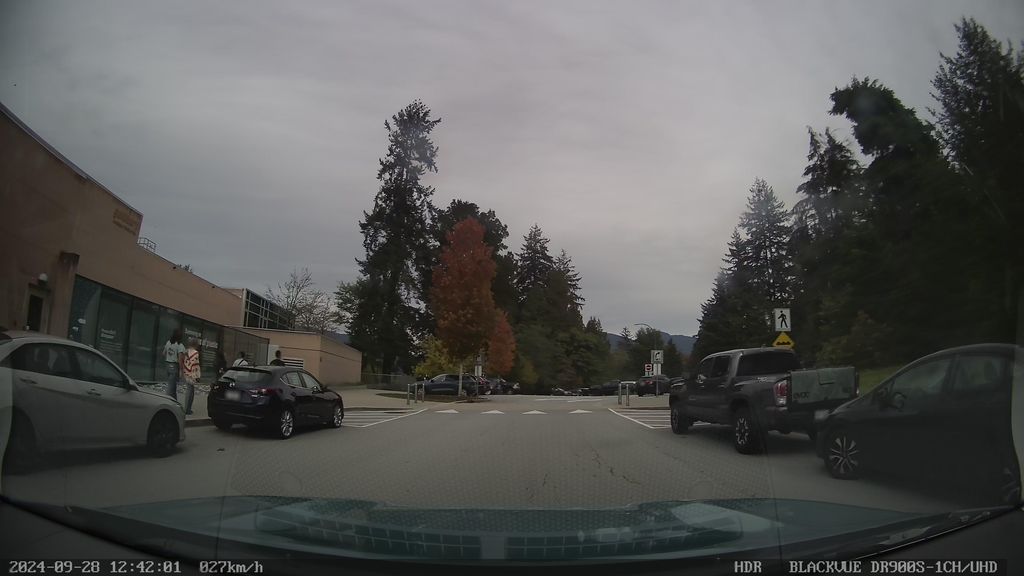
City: vancouver